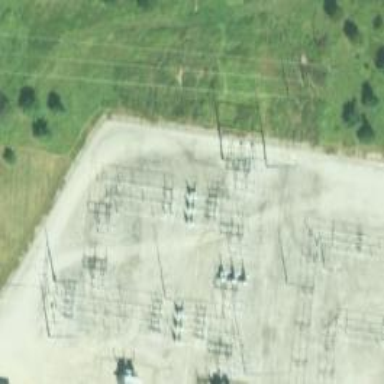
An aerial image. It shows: Switch for power supply.